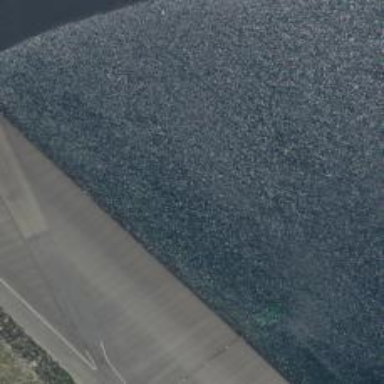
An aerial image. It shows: Dam across waterway.